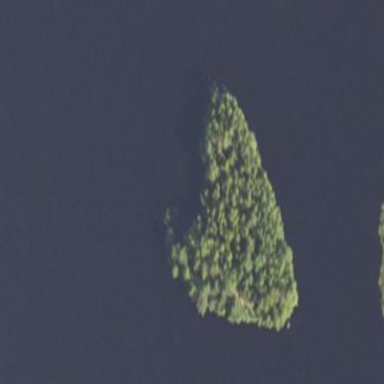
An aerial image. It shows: Islet.